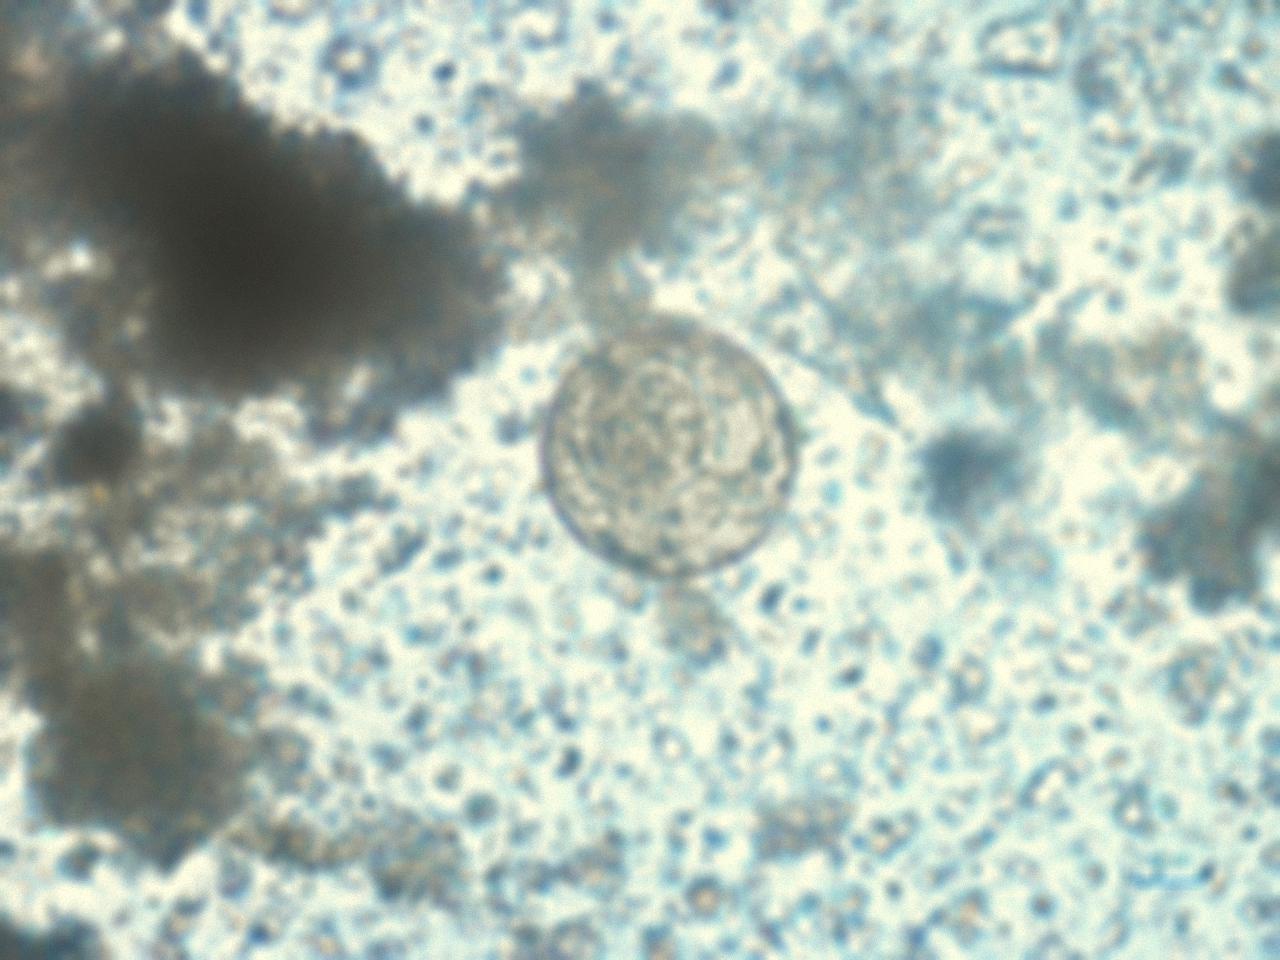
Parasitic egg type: Hymenolepis diminuta